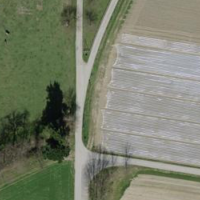
EUNIS habitat code: 52
Species observed at this site:
Delichon urbicum
Corvus corone
Luscinia megarhynchos
Carduelis carduelis
Hirundo rustica
Columba palumbus